Current action and preconditions to check: path_clear

Your task: For each precondition in the list above, predict whether it will hold at this action.

Consider the current scene as observed from the mobile robot's camera, and analyze the predicted future states of all dynamic agents (e.g., people, animals, vehicles, or any moving entities) within the NEXT SECOND.

IMPORTANT: Only answer "very likely" if you are absolutely certain—based on strong, clear evidence—that a dynamic agent will violate the precondition in the predicted future state. Do NOT answer "very likely" for unlikely, ambiguous, or low-probability risks.

Ask yourself for each precondition: Is there a high probability, with clear and convincing evidence, that the predicted future states of any dynamic agent will interfere with the predicted future state of the currently executing action within the NEXT SECOND, causing that precondition to fail?

Assess the risk level based on these predictions. Use "likely" or "very likely" if motions create a clear risk of interference.

Use "neutral" or "improbable" if agents are nearby but their predicted paths are clearly diverging or non-conflicting.

Failure Risk Categories: "very improbable", "improbable", "neutral", "likely", "very likely"

Answer Format: Output ONLY the probability_of_failure value from these categories: "very improbable", "improbable", "neutral", "likely", "very likely"

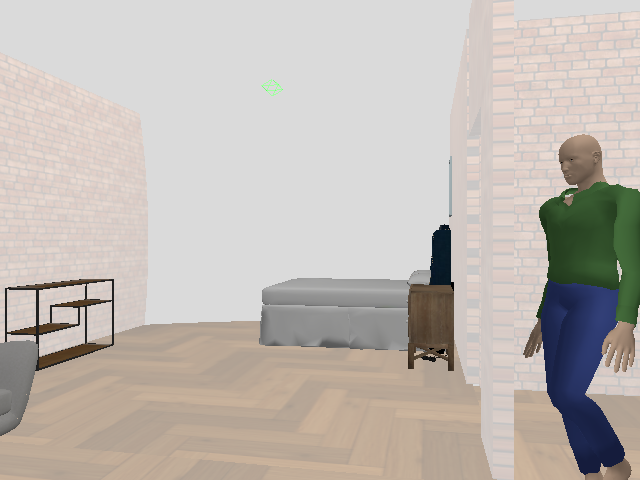

Answer: neutral